Question: I am creating a simple Mahjong game for a final project at school and seem to be having some troubles with the 'drawString()' method on the Graphics/Graphics2D object. I call the 'drawString' method and see nothing written to the screen.
In my scenario I have extended the 'JFrame' class and overridden the 'paintComponent()' method to create a custom graphical object, specifically a mahjong tile. Using polygons described in various arrays I create a faux 3D view of a tile drawing the face, right side, and bottom of the tile. These polygons are filled using 'GradientPaint' objects to give the tile a better appearance. Here is what it looks like:

My 'Tile' class looks like this (note: some code was omitted for brevity):
'''
public class Tile extends JPanel
{
private int _width;
private int _height;
private int _depth;
/**
* Accessor to get the center of the face of the rendered
* mahjong tile.
*
* @return A point containing the center of the face of the tile.
*/
public Point getCenter()
{
return new Point(_width / 2, _height / 2);
}
/**
* The default constructor creates a tile that is proportionally
* calculated to 80 pixels wide.
*/
public Tile()
{
this(80);
}
/**
* Given the width parameter a mahjong tile is drawn according to
* the proportions of a size 8 mahjong tile.
*
* @param width The width of the tile to be rendered.
*/
public Tile(int width)
{
_width = width;
_height = (int)(width * 1.23);
_depth = (int)((width * 0.3) / 2);
setPreferredSize(new Dimension((_width + _depth) + 1, (_height + _depth) + 1));
}
@Override public void paintComponent(Graphics g)
{
// ... setup polygon arrays ...
super.paintComponent(g);
Graphics2D g2d = (Graphics2D)g;
// Turn on anti-aliasing.
g2d.setRenderingHint(RenderingHints.KEY_ANTIALIASING, RenderingHints.VALUE_ANTIALIAS_ON);
// ... setup various gradients ...
// Fill the face of the tile.
g2d.setPaint(faceGradient);
g2d.fillPolygon(faceXPolyPoints, faceYPolyPoints, faceXPolyPoints.length);
// Fill the right side of the top portion of the tile.
g2d.setPaint(ivoryRightSideGradient);
g2d.fillPolygon(ivoryRightSideXPolyPoints, ivoryRightSideYPolyPoints, ivoryRightSideXPolyPoints.length);
// Fill the bottom side of the top portion of the tile.
g2d.setPaint(ivoryBottomGradient);
g2d.fillPolygon(ivoryBottomXPolyPoints, ivoryBottomYPolyPoints, ivoryBottomXPolyPoints.length);
// Fill the right side of the bottom portion of the tile.
g2d.setPaint(jadeRightSideGradient);
g2d.fillPolygon(jadeRightSideXPolyPoints, jadeRightSideYPolyPoints, jadeRightSideXPolyPoints.length);
// Fill the bottom side of the bottom portion of the tile.
g2d.setPaint(jadeBottomGradient);
g2d.fillPolygon(jadeBottomXPolyPoints, jadeBottomYPolyPoints, jadeBottomXPolyPoints.length);
// Draw the outlines for the tile.
g2d.setPaint(Color.BLACK);
g2d.drawPolygon(faceXPolyPoints, faceYPolyPoints, faceXPolyPoints.length);
g2d.drawPolygon(ivoryRightSideXPolyPoints, ivoryRightSideYPolyPoints, ivoryRightSideXPolyPoints.length);
g2d.drawPolygon(ivoryBottomXPolyPoints, ivoryBottomYPolyPoints, ivoryBottomXPolyPoints.length);
g2d.drawPolygon(jadeBottomXPolyPoints, jadeBottomYPolyPoints, jadeBottomXPolyPoints.length);
g2d.drawPolygon(jadeRightSideXPolyPoints, jadeRightSideYPolyPoints, jadeRightSideXPolyPoints.length);
}
}
'''
As you may know, there are many different types of mahjong tiles one being a character tile that displays various Chinese characters on the tile face. So my 'Tile' class sets up the basic drawing of a tile and I create a new 'CharacterTile' class that extends/inherits the 'Tile' class. The code for that class follows:
'''
public class CharacterTile extends Tile
{
private Character _character;
public CharacterTile(Character character)
{
super();
_character = character;
}
@Override public void paintComponent(Graphics g)
{
super.paintComponent(g);
Graphics2D g2d = (Graphics2D)g;
String charToWrite;
switch (_character)
{
case ONE:
charToWrite = "Yi ";
break;
case TWO:
charToWrite = "Er ";
break;
case THREE:
charToWrite = "San ";
break;
case FOUR:
charToWrite = "Si ";
break;
case FIVE:
charToWrite = "Wu ";
break;
case SIX:
charToWrite = "Liu ";
break;
case SEVEN:
charToWrite = "Qi ";
break;
case EIGHT:
charToWrite = "Ba ";
break;
case NINE:
charToWrite = "Jiu ";
break;
case NORTH:
charToWrite = "Bei ";
break;
case EAST:
charToWrite = "Dong ";
break;
case WEST:
charToWrite = "Xi ";
break;
case SOUTH:
charToWrite = "Nan ";
break;
case RED:
charToWrite = "Zhong ";
break;
case GREEN:
charToWrite = "Fa ";
break;
case WAN:
charToWrite = "Wan ";
break;
default:
charToWrite = "?";
break;
}
g2d.drawString(charToWrite, 0, 0);
}
}
'''
As you can see the default constructor for the 'CharacterTile' class accepts an 'enum' indicating the desired face value. Inside the overridden 'paintComponent' I have a switch statement that sets the appropriate character to write and then I call the 'g2d.drawString()' method to write the character in the upper left corner. The problem? It doesn't write anything. What am I doing wrong?
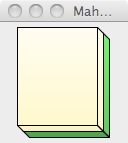
Answer: '''
g2d.drawString(charToWrite, 0, 0);
'''
You need to specify the bottom/left coordinate when you draw a string. Try something like:
'''
g2d.drawString(charToWrite, 0, 10);
'''
Also, you need to make sure the component has a valid size. By default the size is (0, 0), which means there is nothing to paint. This is generally done by specifying a preferred size and then let the layout manager set the size.